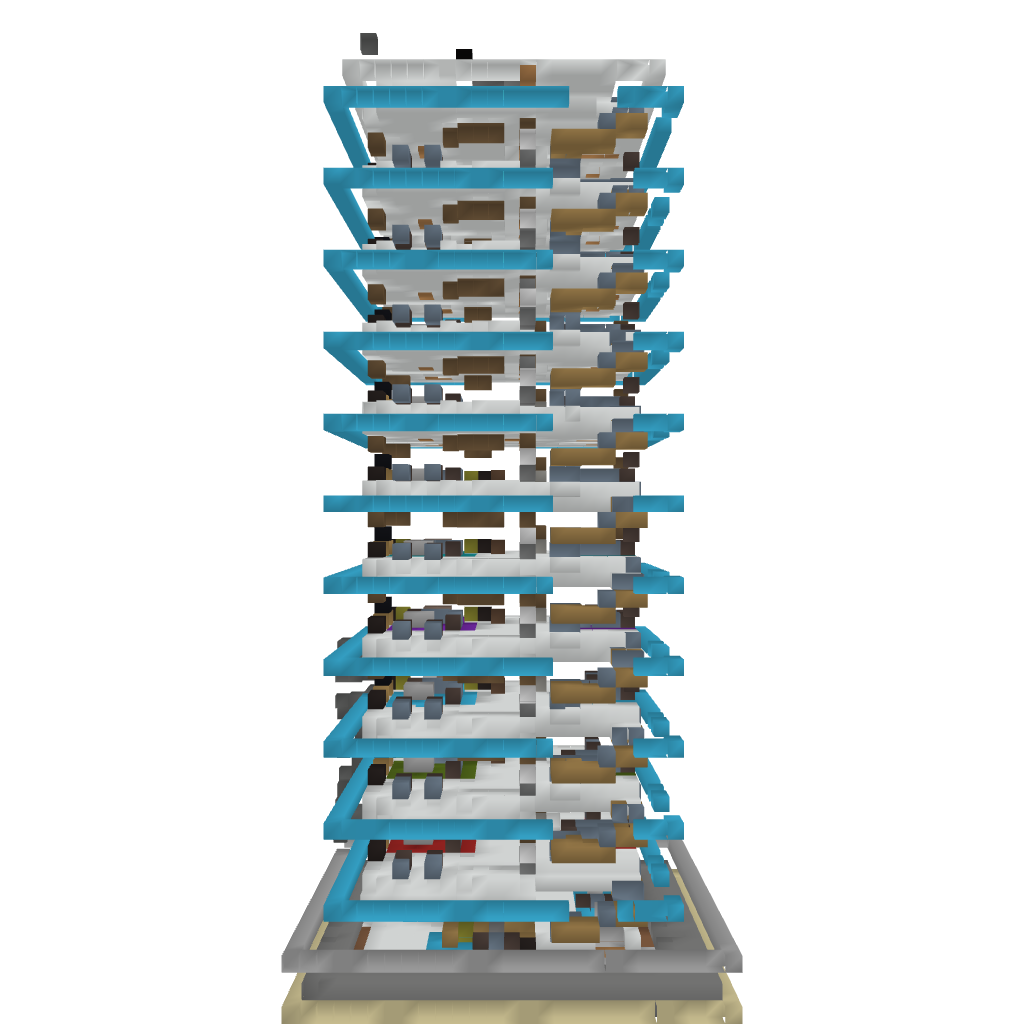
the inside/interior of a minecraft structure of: Modern Residential Skyscraper